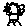
Label: tree